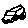
Label: car